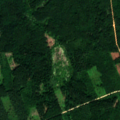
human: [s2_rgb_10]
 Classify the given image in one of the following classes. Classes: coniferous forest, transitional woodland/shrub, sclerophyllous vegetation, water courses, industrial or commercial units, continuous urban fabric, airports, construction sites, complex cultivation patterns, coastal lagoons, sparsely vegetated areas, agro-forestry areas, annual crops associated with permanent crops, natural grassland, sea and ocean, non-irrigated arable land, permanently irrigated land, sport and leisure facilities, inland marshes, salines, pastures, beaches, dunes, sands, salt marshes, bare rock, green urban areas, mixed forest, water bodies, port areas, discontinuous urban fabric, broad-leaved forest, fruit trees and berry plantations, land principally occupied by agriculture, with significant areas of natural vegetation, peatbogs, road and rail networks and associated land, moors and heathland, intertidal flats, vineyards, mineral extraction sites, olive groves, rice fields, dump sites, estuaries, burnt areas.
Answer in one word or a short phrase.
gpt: broad-leaved forest, coniferous forest, mixed forest